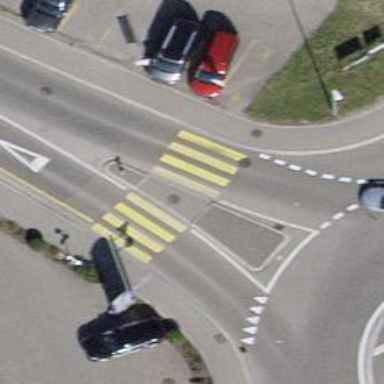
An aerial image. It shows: Uncontrolled crossing with zebra marking and island in the middle.